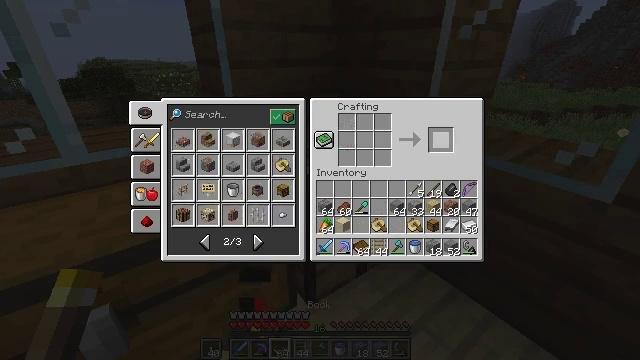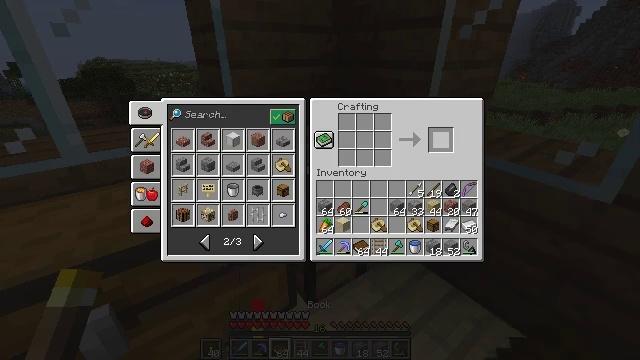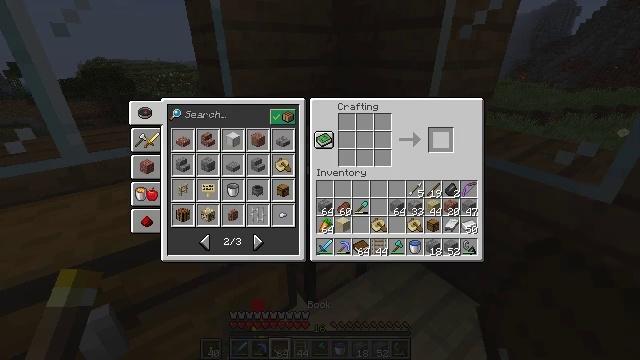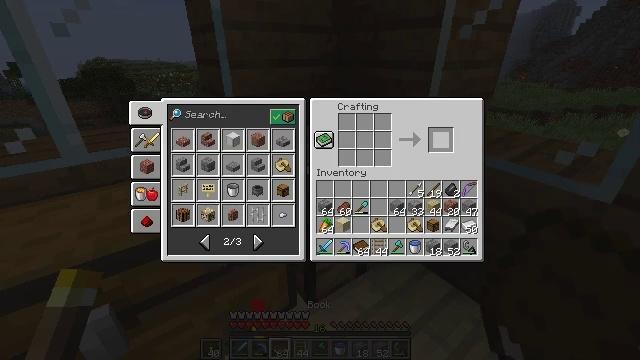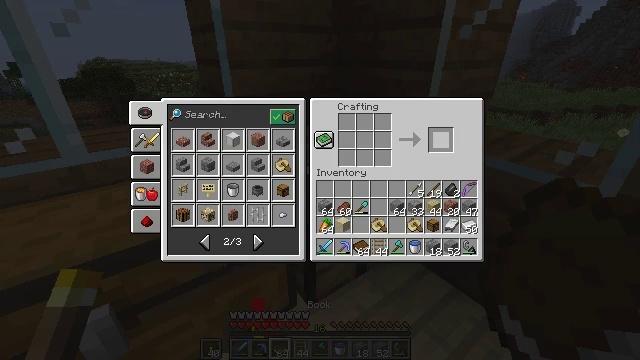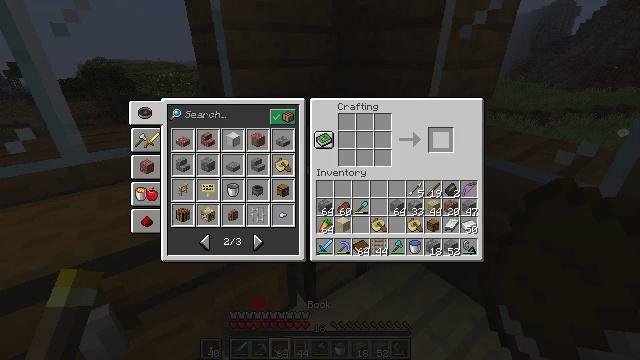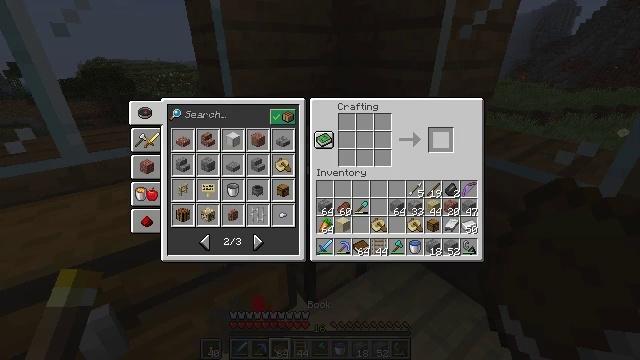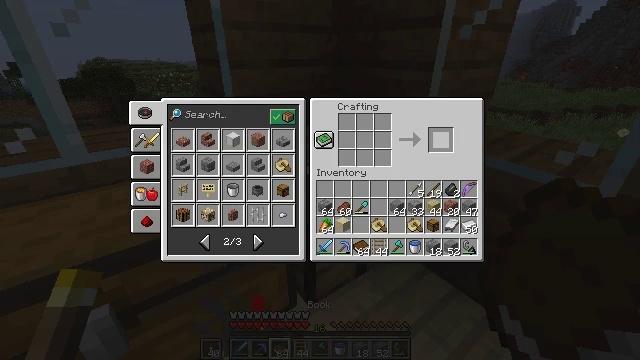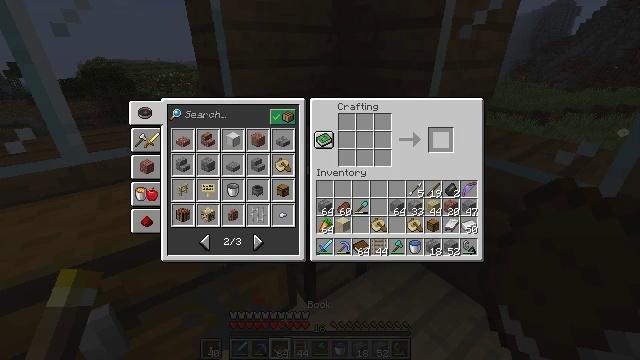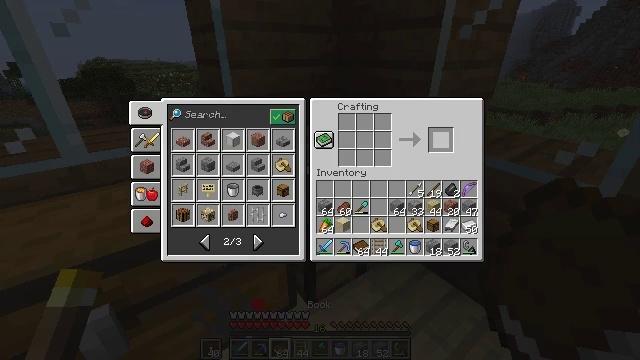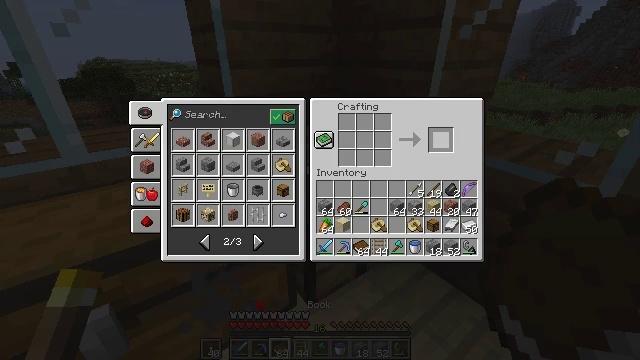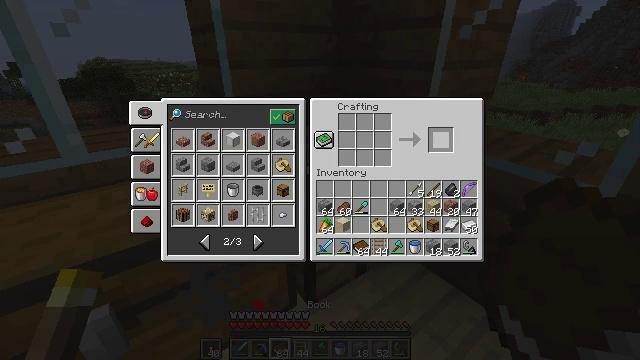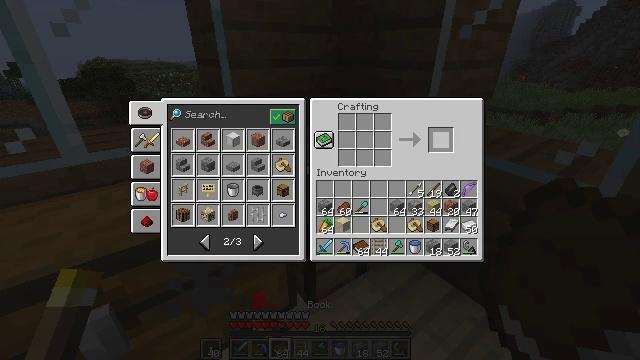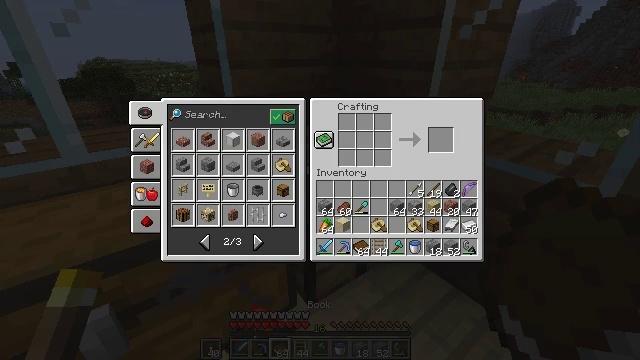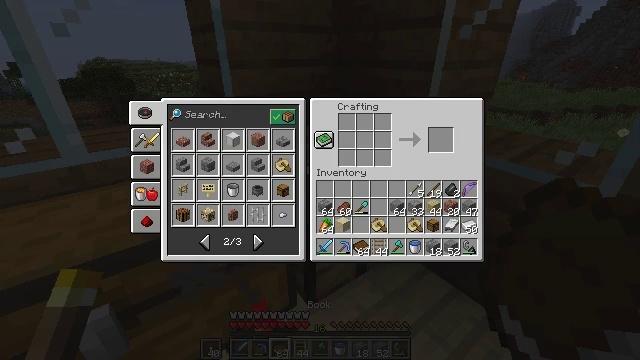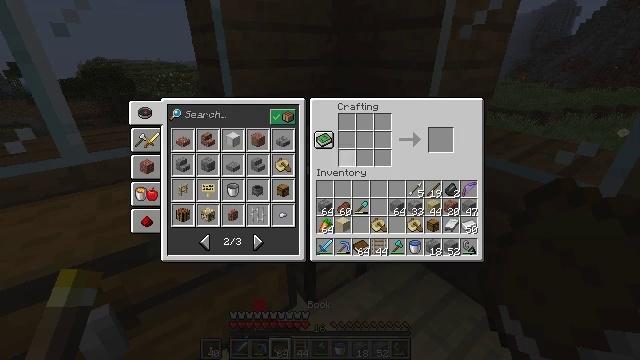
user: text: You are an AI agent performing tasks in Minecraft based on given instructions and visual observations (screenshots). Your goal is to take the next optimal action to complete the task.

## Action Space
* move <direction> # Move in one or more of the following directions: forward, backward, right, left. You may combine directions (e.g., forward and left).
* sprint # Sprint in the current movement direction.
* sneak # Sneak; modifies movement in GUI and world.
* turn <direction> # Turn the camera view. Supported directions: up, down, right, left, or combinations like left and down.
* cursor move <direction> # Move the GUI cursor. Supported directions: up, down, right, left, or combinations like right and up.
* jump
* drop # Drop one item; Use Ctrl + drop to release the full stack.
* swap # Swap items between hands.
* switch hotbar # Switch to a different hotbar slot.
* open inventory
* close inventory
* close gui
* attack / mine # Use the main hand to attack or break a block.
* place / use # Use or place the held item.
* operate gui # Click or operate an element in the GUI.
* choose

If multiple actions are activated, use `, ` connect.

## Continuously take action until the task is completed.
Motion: motion action
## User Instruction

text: Craft multiple birch slabs using birch planks.
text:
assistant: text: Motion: sneak
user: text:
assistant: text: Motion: sneak
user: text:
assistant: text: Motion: sneak
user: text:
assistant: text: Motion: sneak
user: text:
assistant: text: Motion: sneak
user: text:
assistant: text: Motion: no_op
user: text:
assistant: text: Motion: no_op
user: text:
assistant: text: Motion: no_op
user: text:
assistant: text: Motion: no_op
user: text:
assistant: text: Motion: no_op
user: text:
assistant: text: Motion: no_op
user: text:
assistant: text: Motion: no_op
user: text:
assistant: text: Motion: turn left
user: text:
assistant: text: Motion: turn left
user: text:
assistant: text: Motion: turn left
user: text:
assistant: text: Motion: turn left and down
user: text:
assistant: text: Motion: turn left and down
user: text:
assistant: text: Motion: turn left and down
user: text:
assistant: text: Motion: turn down
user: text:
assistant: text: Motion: turn down
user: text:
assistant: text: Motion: turn down
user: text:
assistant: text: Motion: no_op
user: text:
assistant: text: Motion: no_op
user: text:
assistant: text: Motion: no_op
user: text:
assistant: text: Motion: no_op
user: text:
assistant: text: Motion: turn right
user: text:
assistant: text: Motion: no_op
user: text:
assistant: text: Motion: attack / mine
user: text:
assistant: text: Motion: attack / mine
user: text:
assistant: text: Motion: no_op